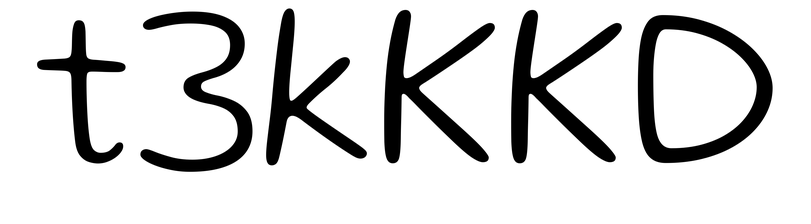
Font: Gluten_ExtraLight